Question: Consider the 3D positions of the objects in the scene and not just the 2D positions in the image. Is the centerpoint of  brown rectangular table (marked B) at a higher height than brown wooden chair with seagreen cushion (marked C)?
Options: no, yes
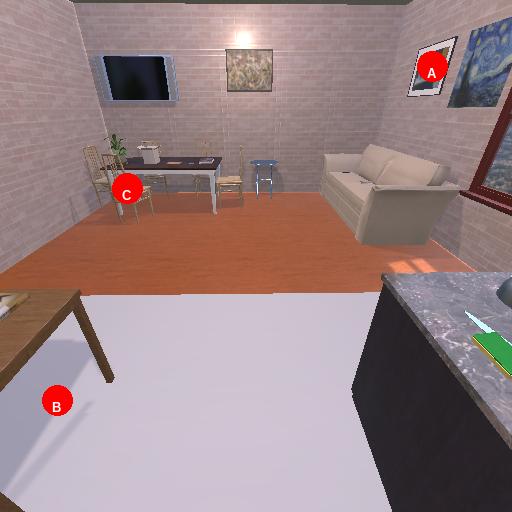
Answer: no